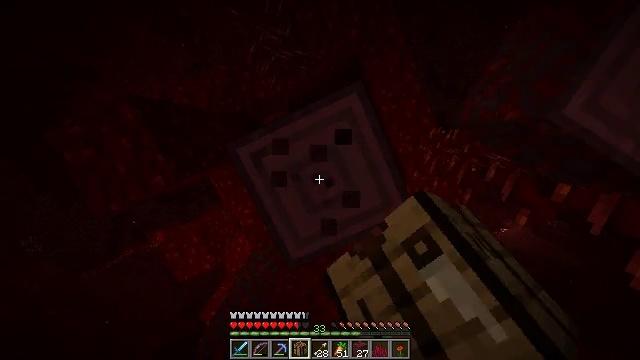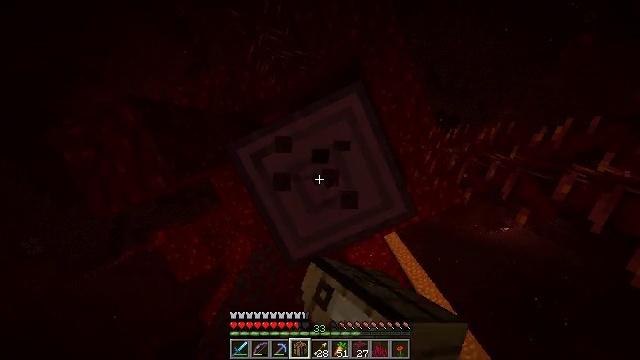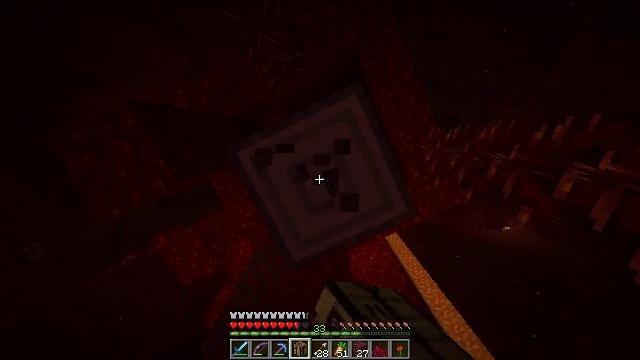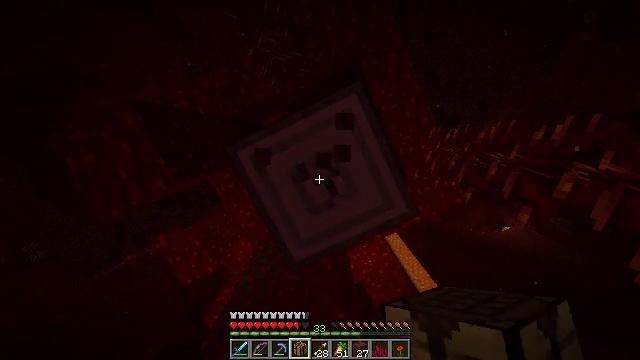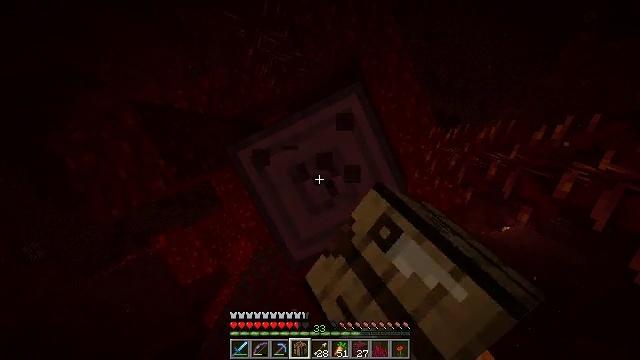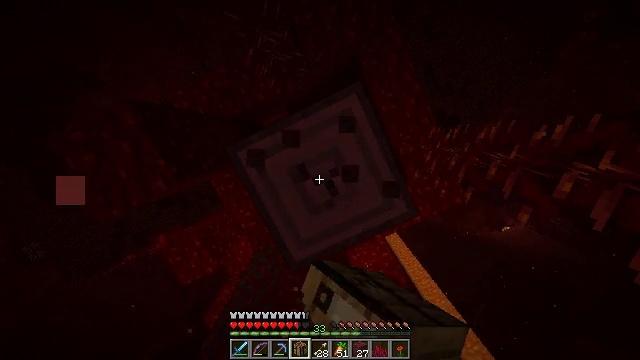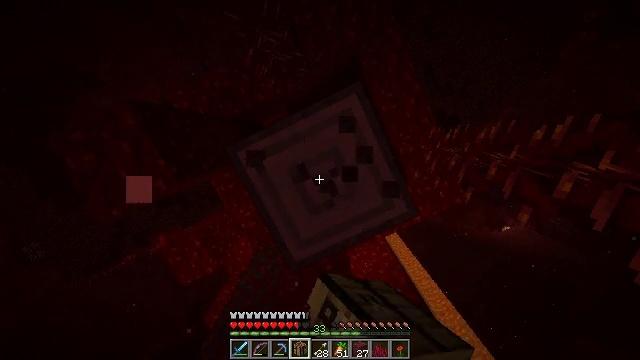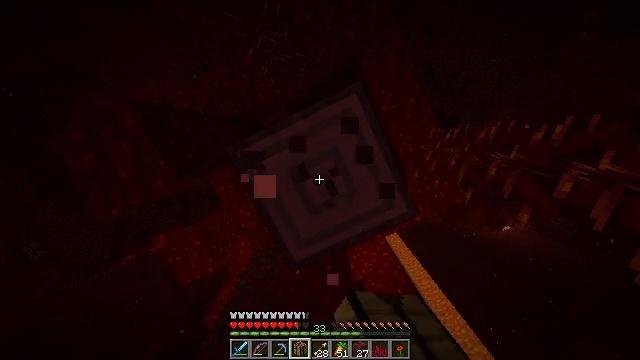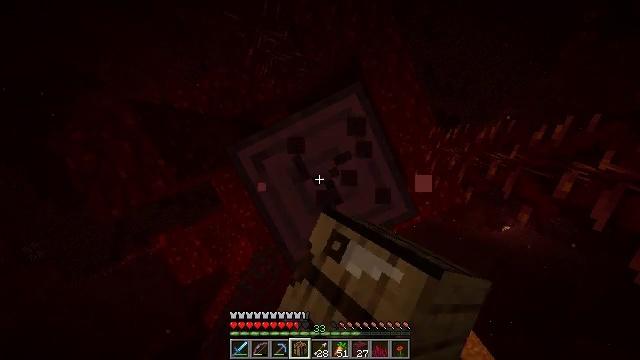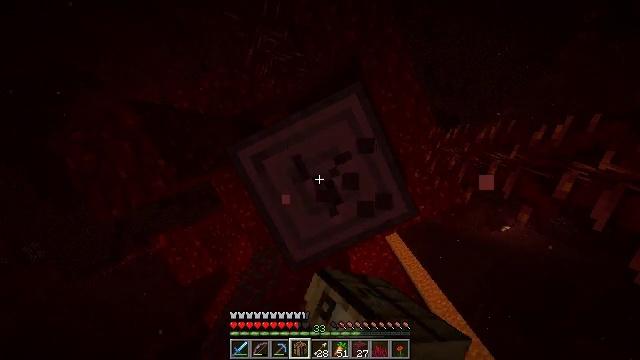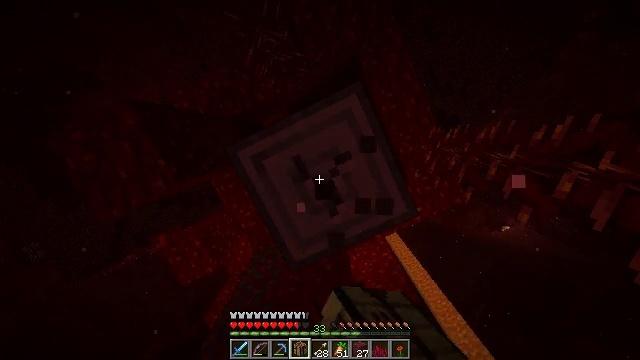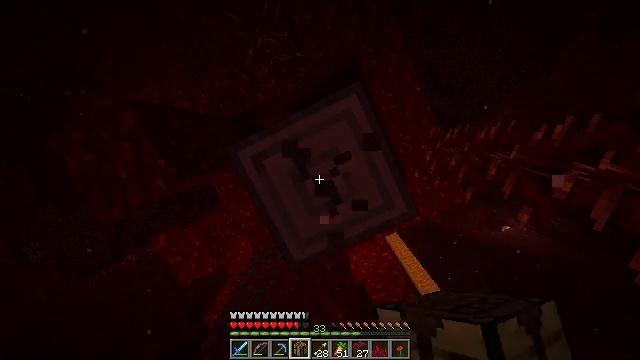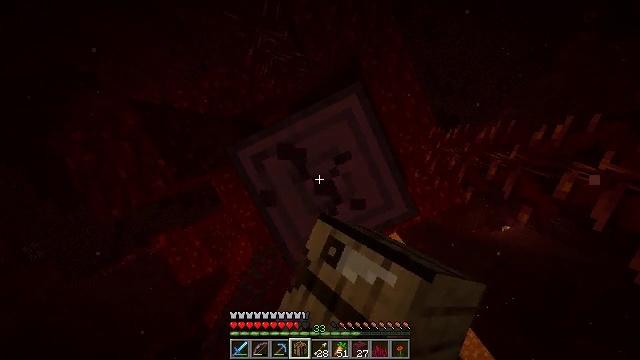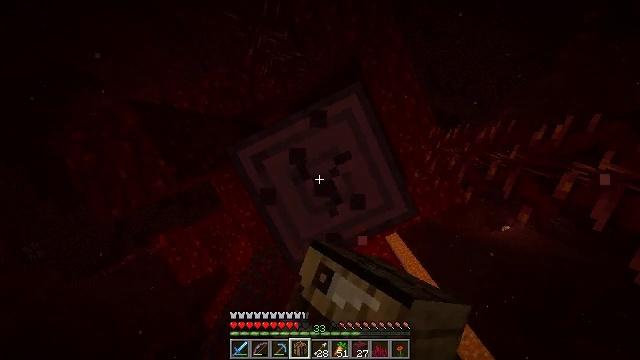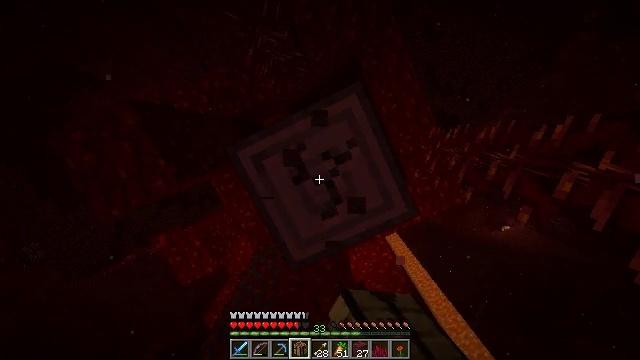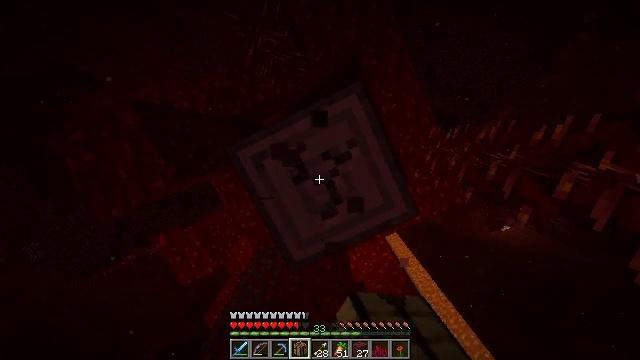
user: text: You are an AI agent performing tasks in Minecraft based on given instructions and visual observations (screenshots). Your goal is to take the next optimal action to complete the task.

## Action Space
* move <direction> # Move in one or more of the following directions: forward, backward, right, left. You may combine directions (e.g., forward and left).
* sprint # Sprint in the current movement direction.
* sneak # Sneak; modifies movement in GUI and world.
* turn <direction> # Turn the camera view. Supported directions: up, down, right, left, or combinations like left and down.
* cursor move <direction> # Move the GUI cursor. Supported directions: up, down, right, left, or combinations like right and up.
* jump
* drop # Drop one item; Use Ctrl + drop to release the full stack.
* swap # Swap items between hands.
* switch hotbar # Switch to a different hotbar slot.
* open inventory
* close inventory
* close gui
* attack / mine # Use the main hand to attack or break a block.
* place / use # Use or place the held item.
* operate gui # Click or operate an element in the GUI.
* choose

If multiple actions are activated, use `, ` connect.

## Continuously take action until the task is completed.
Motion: motion action
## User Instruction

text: Chop crimson stem from the tree.
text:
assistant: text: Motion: sneak, attack / mine
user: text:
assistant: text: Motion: sneak, attack / mine
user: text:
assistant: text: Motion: sneak, attack / mine
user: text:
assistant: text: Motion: sneak, attack / mine
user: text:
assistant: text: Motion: sneak, attack / mine
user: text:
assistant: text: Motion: sneak, attack / mine
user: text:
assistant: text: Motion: sneak, attack / mine
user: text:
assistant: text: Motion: sneak, attack / mine
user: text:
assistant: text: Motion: sneak, attack / mine
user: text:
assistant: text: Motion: sneak, attack / mine
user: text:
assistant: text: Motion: sneak, attack / mine
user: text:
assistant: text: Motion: sneak, attack / mine
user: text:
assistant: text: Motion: sneak, attack / mine
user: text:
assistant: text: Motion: sneak, attack / mine
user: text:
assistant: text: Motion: sneak, attack / mine
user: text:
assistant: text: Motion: sneak, attack / mine
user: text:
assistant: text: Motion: sneak, attack / mine
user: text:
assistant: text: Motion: sneak, attack / mine
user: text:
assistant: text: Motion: sneak, attack / mine
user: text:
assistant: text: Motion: sneak, attack / mine
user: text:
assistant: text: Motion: sneak, attack / mine
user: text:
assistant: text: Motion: sneak, attack / mine
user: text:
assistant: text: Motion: sneak, attack / mine
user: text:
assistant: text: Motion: sneak, attack / mine
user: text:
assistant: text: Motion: sneak, attack / mine
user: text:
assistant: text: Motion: sneak, attack / mine
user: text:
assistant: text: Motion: sneak, attack / mine
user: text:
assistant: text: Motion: sneak, attack / mine
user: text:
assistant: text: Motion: sneak, attack / mine
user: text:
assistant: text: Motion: sneak, attack / mine